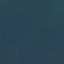
Label: SeaLake